Field crop: maize
Growth stage: 2
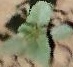
Species: datura